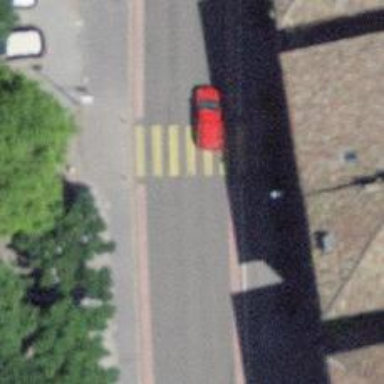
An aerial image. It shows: Marked crossing with zebra stripes on the road.